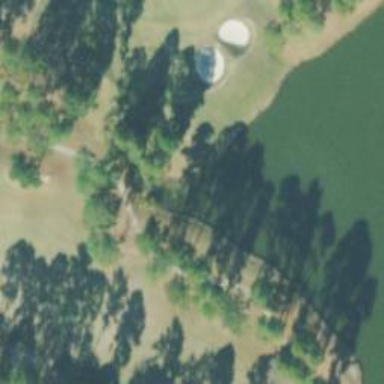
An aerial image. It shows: Golf cartpath that is also road path.